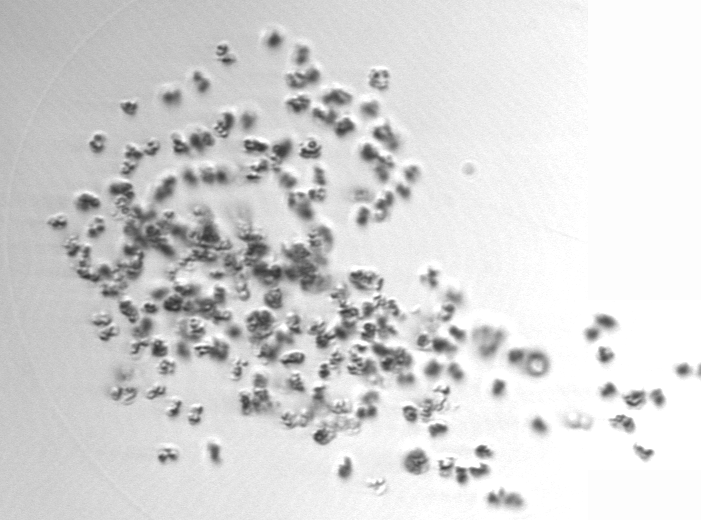
Label: Phaeocystis